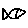
Label: fish